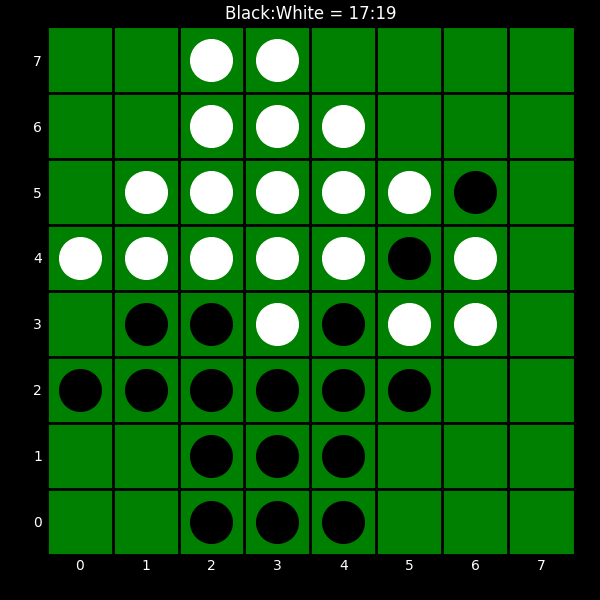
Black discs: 17
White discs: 19